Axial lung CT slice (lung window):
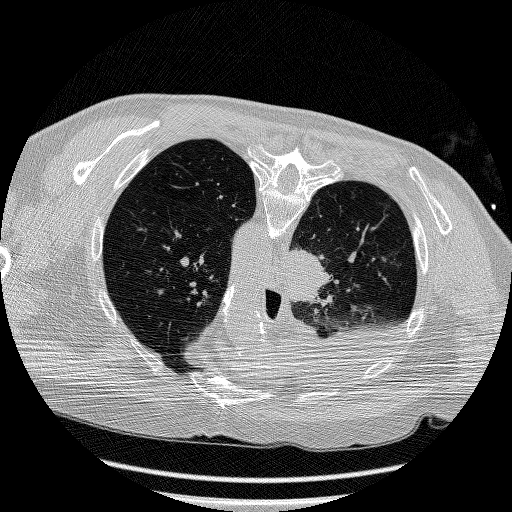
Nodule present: no